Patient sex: M
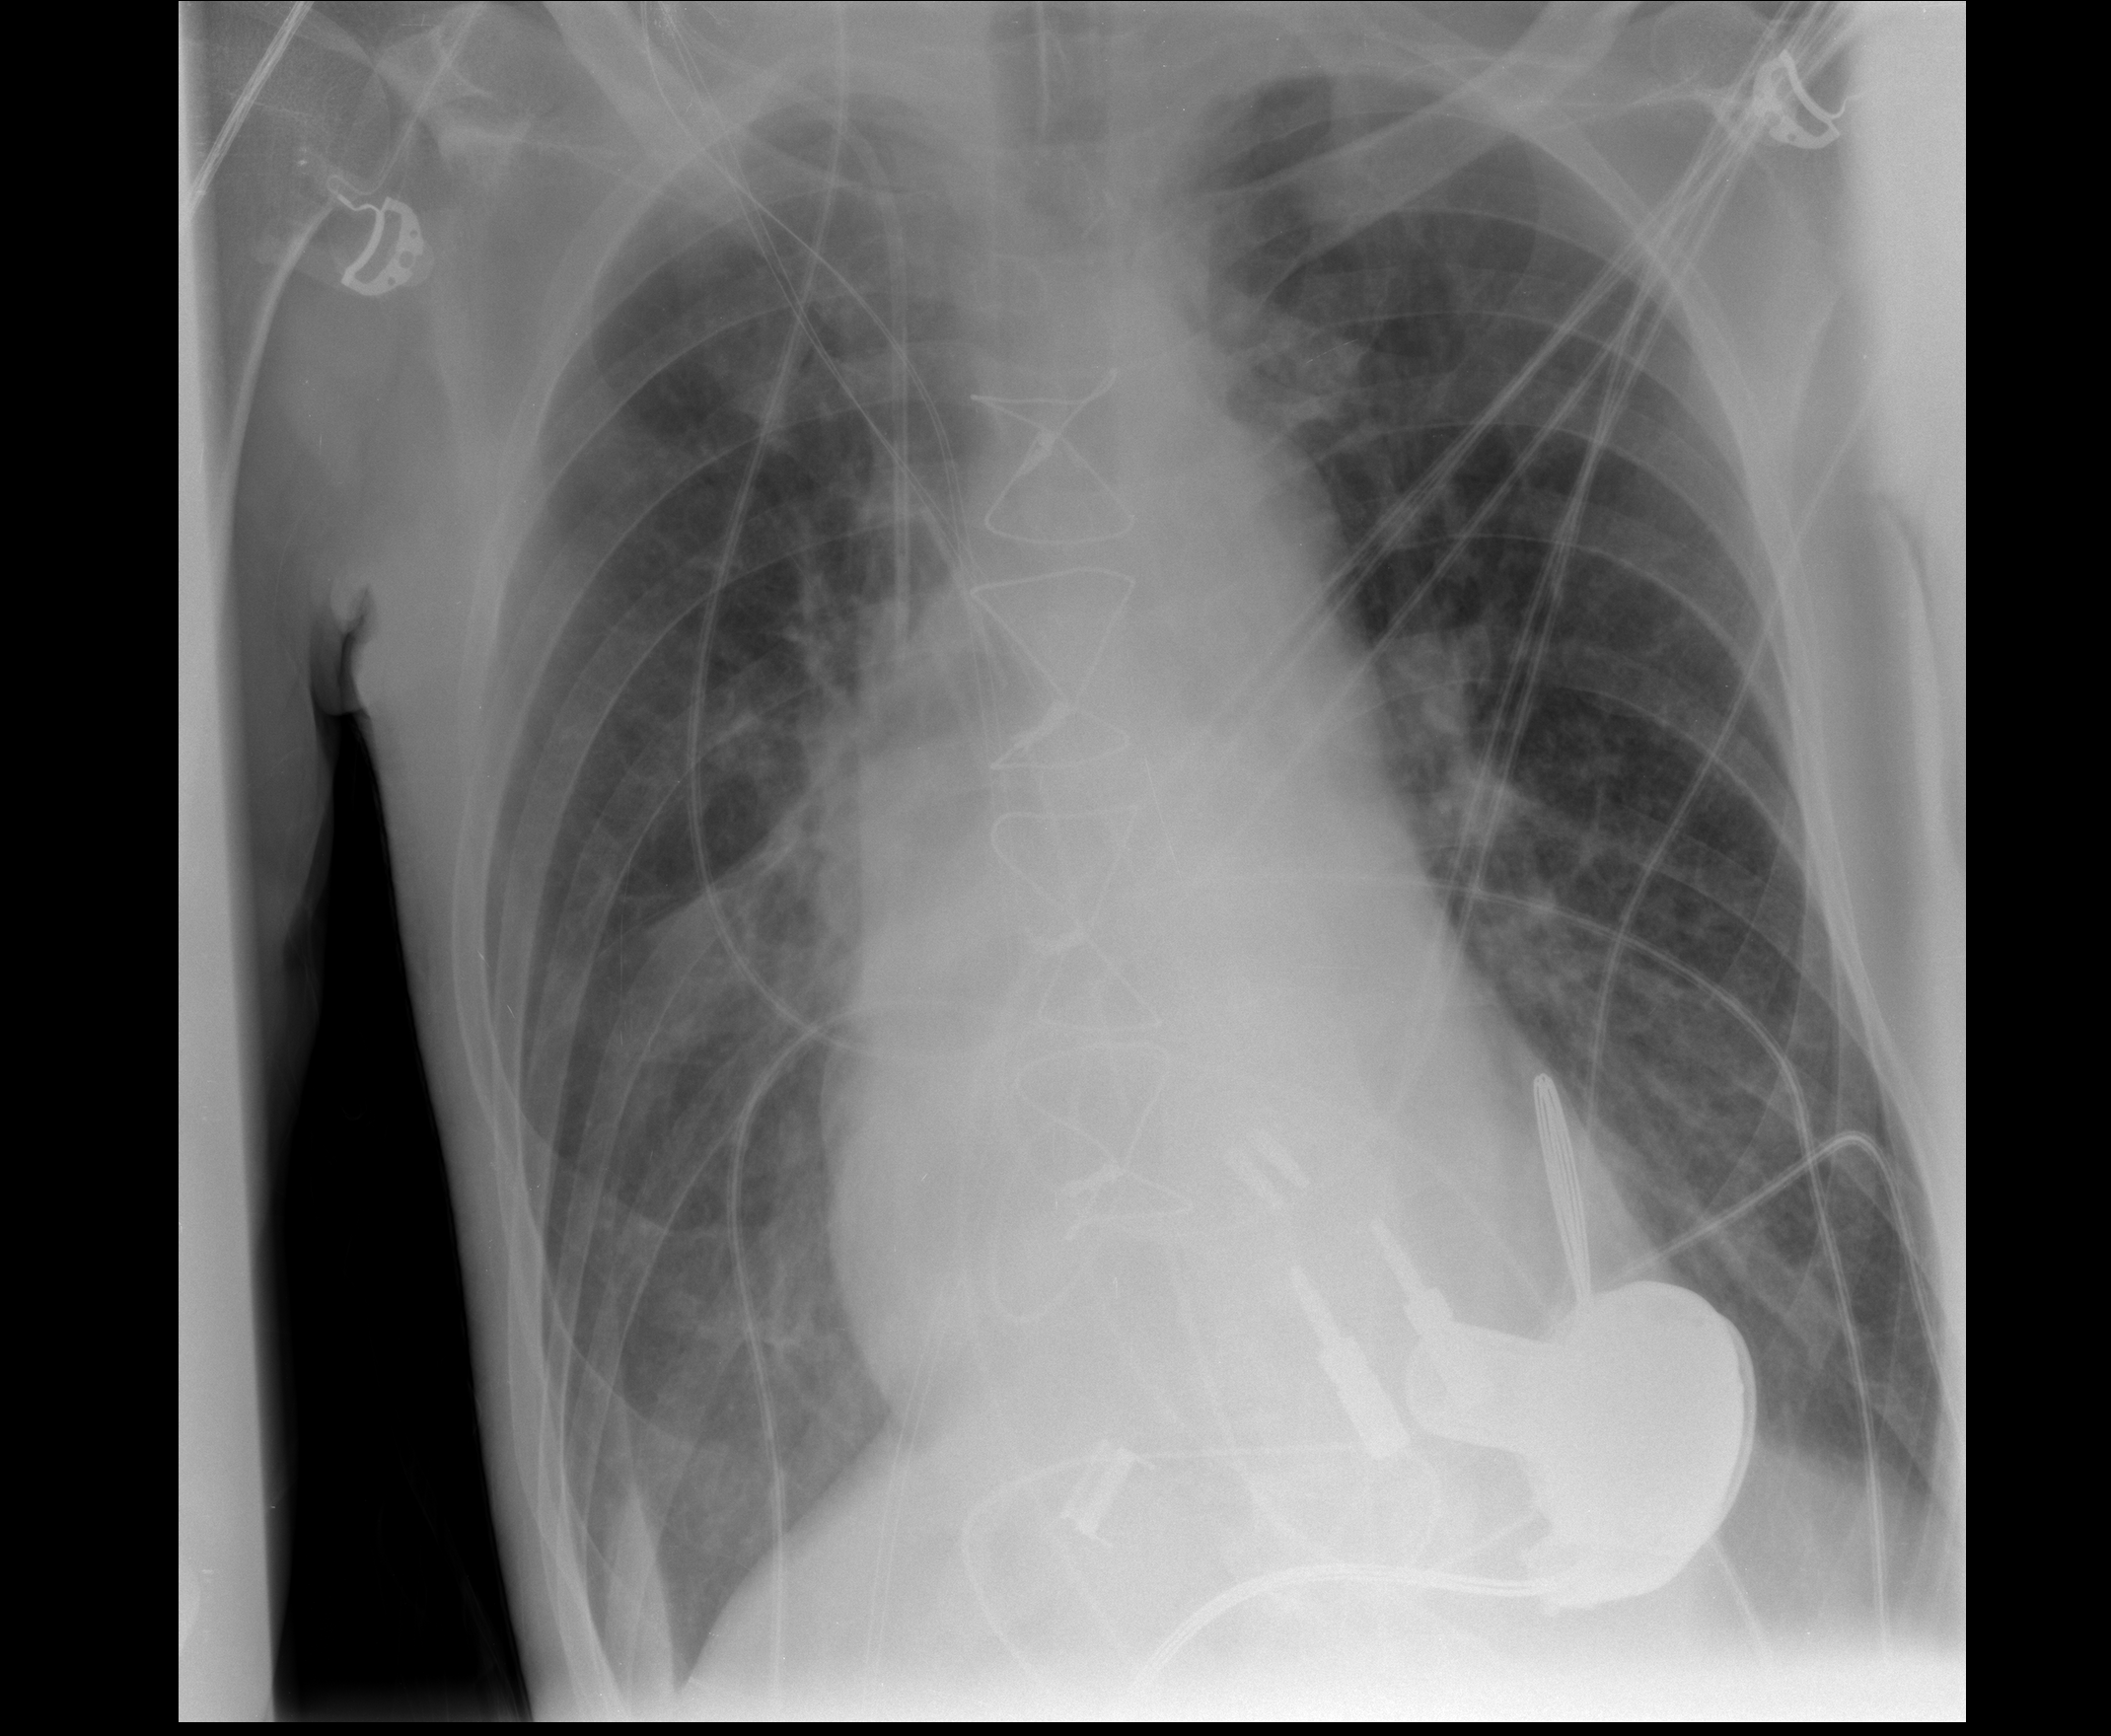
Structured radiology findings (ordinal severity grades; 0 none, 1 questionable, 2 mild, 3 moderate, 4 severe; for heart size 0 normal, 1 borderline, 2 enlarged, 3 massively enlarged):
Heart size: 2
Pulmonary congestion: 2
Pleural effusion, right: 0
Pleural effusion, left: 1
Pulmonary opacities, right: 1
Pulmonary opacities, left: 1
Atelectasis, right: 0
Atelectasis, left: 1